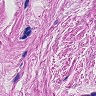
Metastatic tissue present: yes